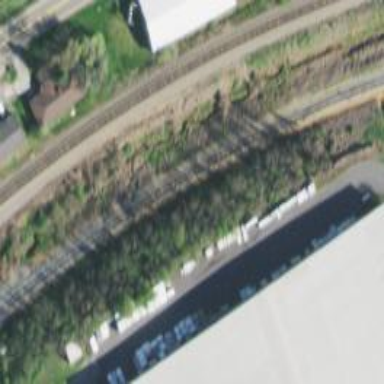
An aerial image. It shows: Rail spur service.